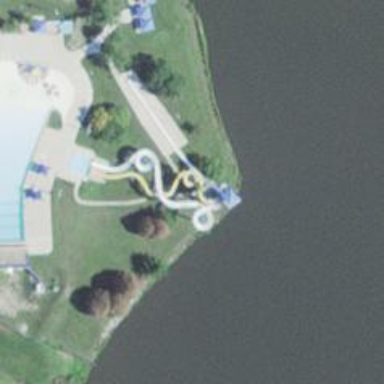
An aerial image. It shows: Water slide attraction.